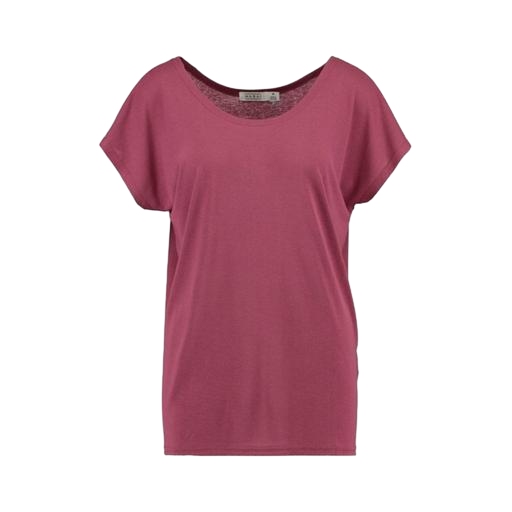
purple swing t-shirt only macy, loose fit t-shirt, short-sleeve top only macy, white background